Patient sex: F
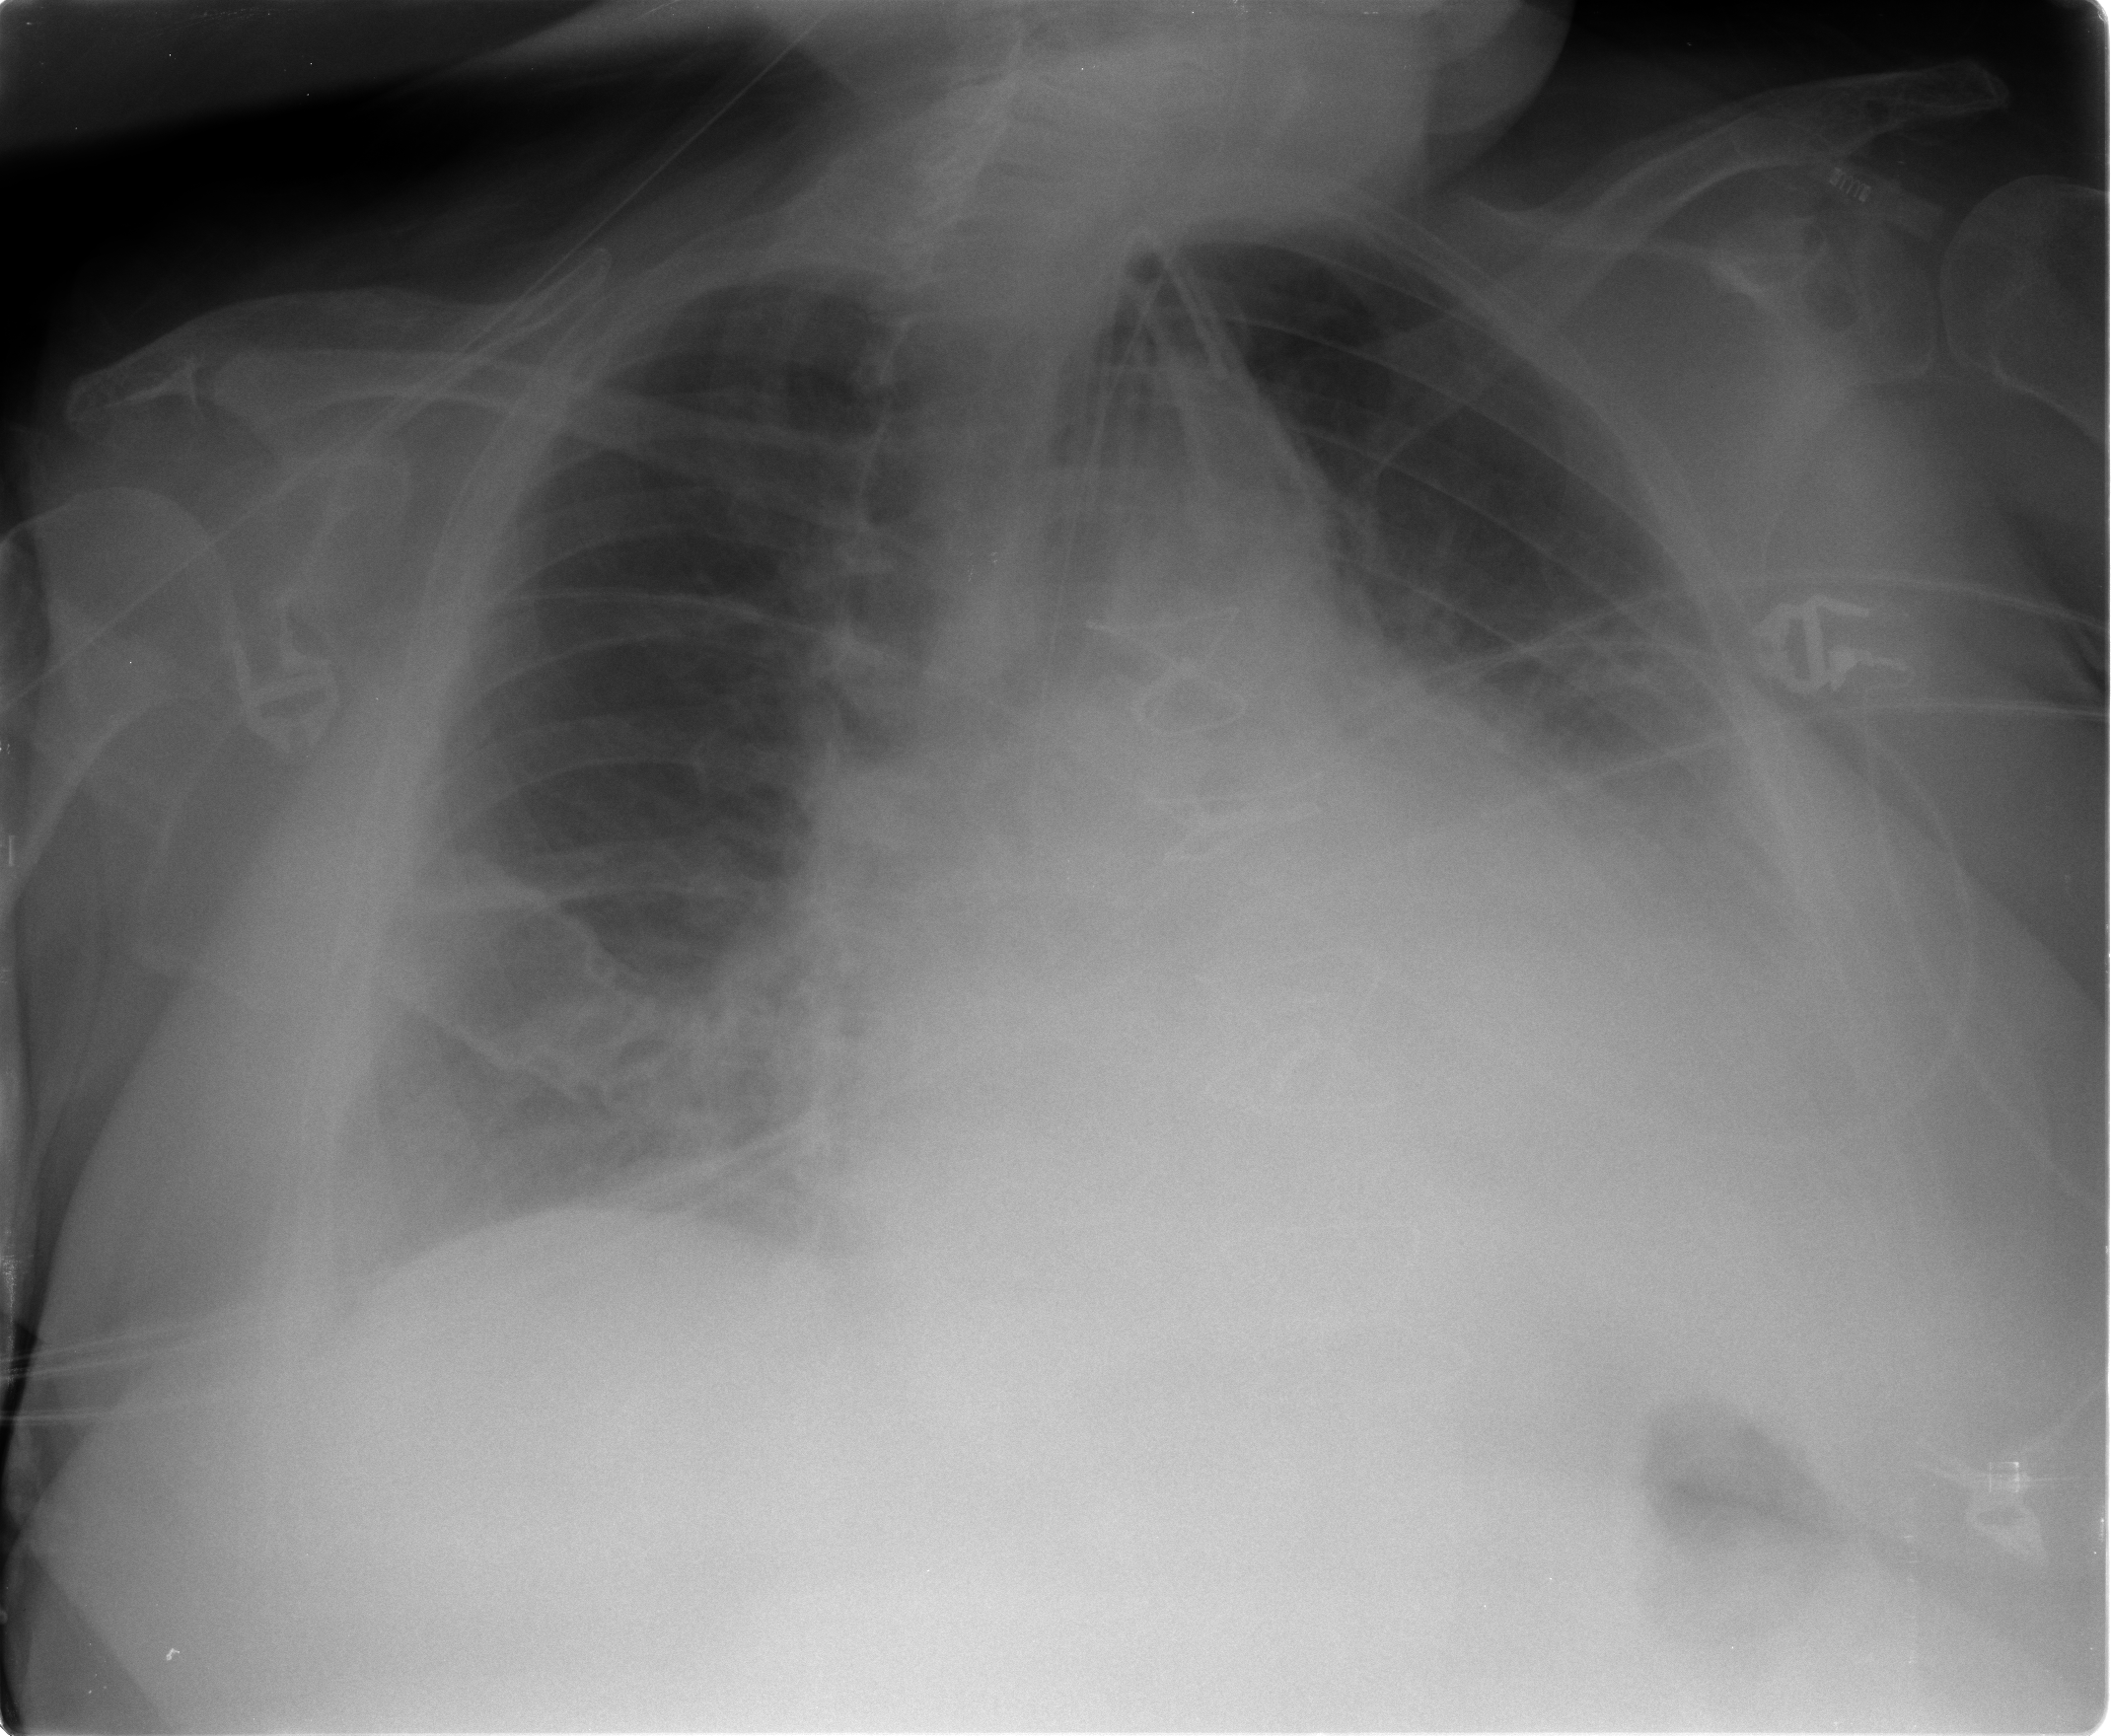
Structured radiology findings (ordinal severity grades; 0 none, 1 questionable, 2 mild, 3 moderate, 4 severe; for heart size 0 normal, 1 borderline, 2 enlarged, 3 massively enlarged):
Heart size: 3
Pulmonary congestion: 2
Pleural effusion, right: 0
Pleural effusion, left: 2
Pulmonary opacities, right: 0
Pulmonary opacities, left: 0
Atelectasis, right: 2
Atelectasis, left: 2